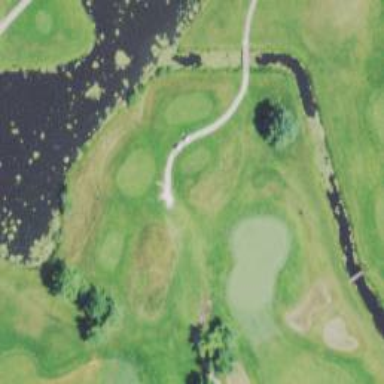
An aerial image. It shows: Service road used as golf cart path.